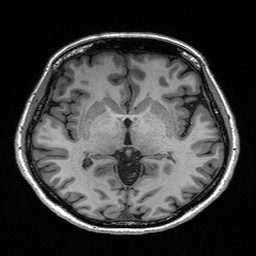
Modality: T1w
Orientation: coronal
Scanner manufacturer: siemens
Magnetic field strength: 3 T